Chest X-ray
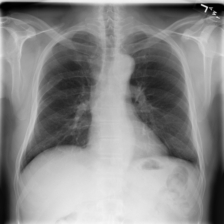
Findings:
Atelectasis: negative
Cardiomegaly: negative
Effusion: negative
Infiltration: negative
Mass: negative
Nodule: negative
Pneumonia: negative
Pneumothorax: negative
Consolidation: negative
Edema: negative
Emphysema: negative
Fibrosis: negative
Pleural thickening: negative
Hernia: negative